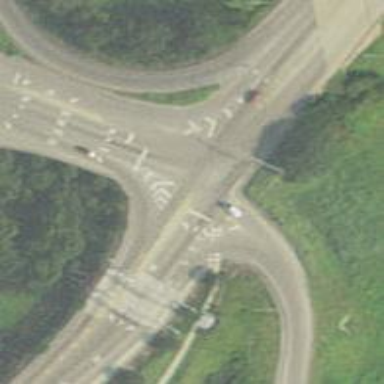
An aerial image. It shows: Asphalt road with primary link designation.